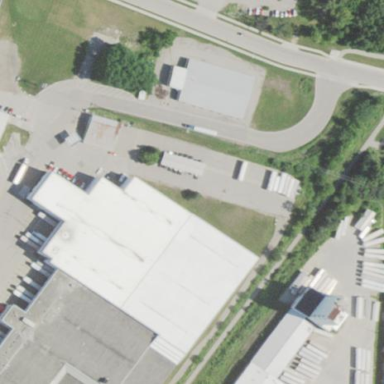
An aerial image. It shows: Industrial area.